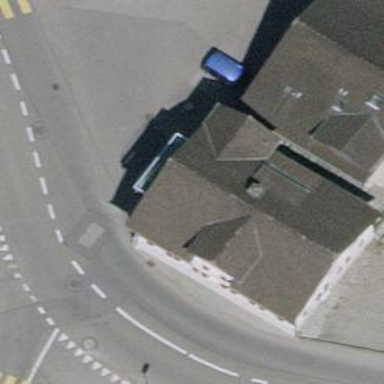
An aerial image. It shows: Restaurant.